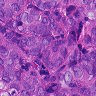
Metastatic tissue present: yes